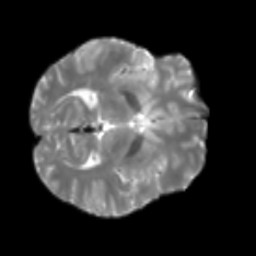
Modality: T2w
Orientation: axial
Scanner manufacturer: siemens
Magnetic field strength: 3 T
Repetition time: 4 s
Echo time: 0.0594 s